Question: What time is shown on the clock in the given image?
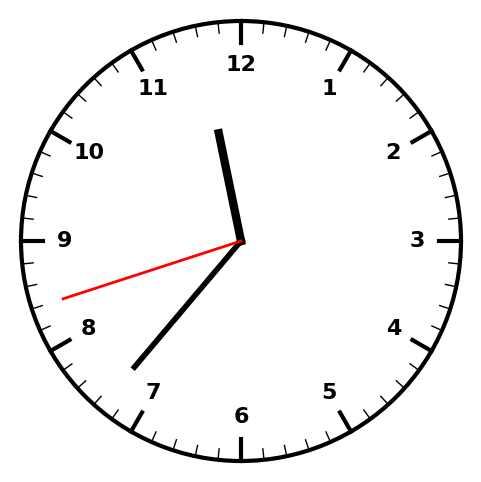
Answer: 11:36:42